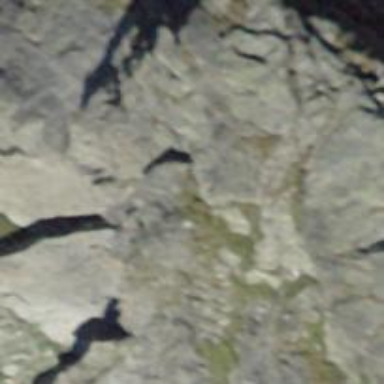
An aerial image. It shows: Cliff in nature.